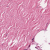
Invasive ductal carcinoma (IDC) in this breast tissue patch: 0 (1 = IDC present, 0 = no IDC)